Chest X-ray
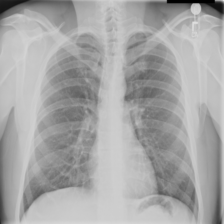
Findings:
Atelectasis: negative
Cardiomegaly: negative
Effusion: negative
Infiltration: negative
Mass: negative
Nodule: negative
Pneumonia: negative
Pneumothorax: negative
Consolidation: negative
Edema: negative
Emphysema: negative
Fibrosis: negative
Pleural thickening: negative
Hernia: negative